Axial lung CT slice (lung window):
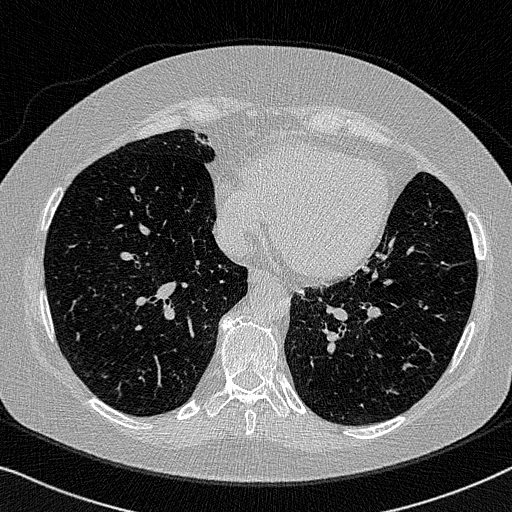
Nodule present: no